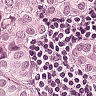
Metastatic tissue present: yes